Field crop: maize
Growth stage: 2
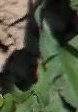
Species: maize